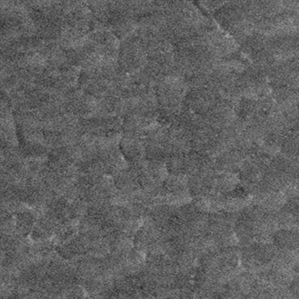
Label: frost